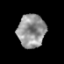
Tissue: prostate
Cell type: T cells
Senescence score: 0.3354
Nuclear area (px): 900
Mean DAPI intensity: 148.73